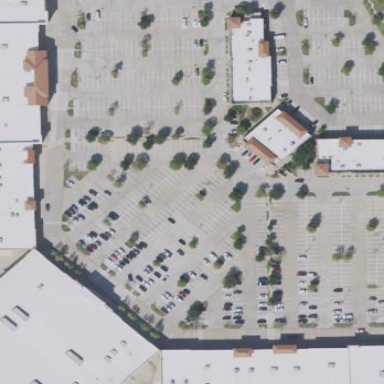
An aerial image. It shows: Retail building.